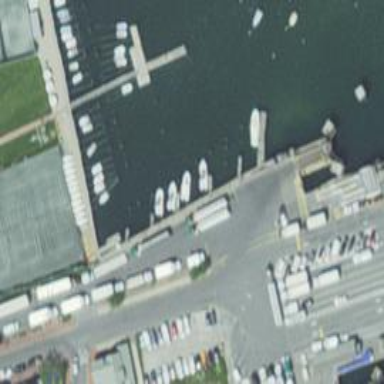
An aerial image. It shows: Man-made pier.